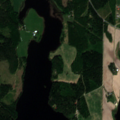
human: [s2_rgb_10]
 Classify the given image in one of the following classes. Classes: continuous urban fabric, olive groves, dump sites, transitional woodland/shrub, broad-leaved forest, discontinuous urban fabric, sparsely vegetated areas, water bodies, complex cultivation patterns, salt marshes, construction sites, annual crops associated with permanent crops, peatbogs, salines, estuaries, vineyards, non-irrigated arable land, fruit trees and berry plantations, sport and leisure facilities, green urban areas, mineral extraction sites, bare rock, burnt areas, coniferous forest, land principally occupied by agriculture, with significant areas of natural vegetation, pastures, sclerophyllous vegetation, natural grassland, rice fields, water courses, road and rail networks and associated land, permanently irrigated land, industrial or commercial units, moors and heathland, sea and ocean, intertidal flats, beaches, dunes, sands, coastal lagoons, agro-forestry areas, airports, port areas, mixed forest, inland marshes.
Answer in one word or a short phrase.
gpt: land principally occupied by agriculture, with significant areas of natural vegetation, coniferous forest, mixed forest, transitional woodland/shrub, water bodies